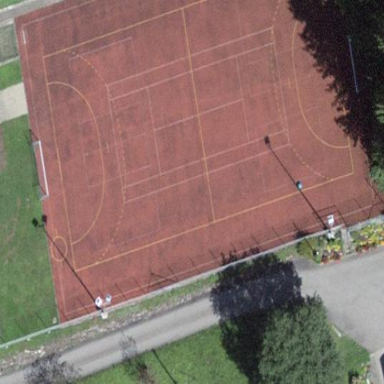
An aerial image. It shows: Multi-sport pitch for leisure and various sports activities.